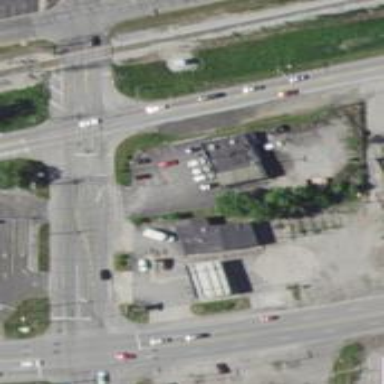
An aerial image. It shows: Convenience shop.